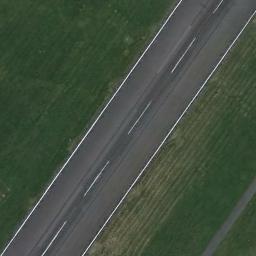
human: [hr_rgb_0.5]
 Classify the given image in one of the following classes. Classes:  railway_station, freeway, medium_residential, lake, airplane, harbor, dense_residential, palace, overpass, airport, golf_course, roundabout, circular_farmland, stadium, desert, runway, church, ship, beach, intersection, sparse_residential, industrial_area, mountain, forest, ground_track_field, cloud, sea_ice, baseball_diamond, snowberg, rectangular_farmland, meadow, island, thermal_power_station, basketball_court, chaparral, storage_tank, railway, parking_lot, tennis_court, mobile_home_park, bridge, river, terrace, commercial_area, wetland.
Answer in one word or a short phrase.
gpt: runway